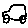
Label: car